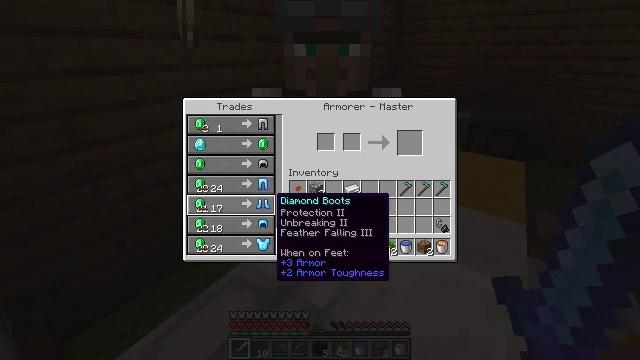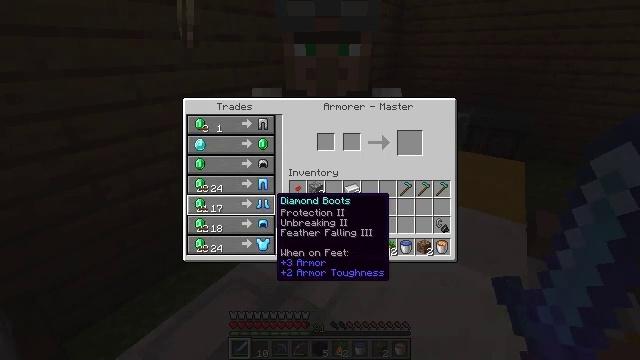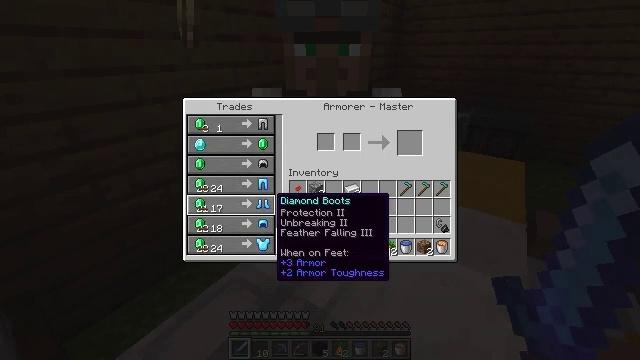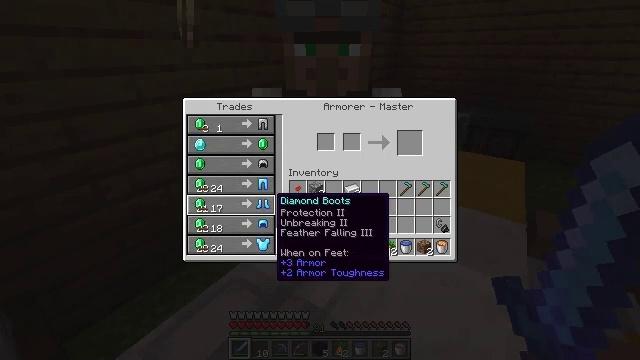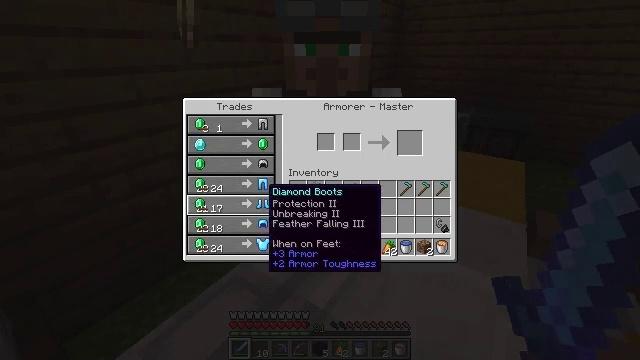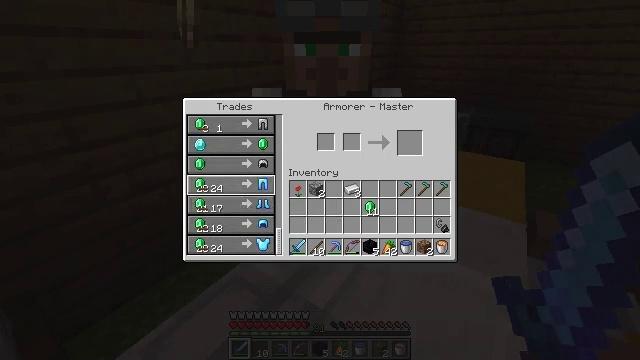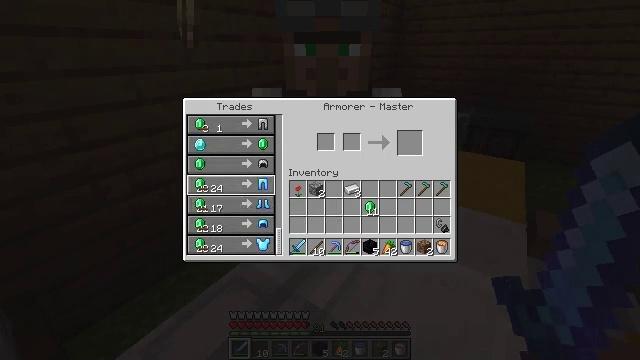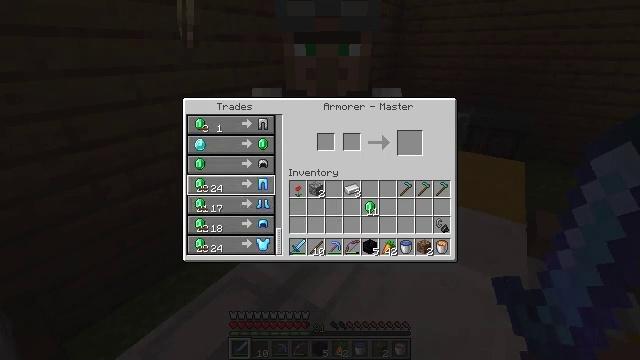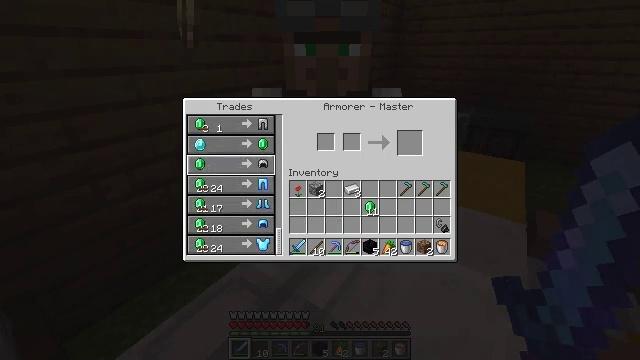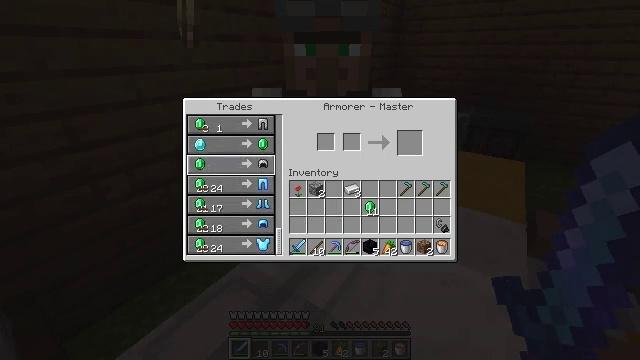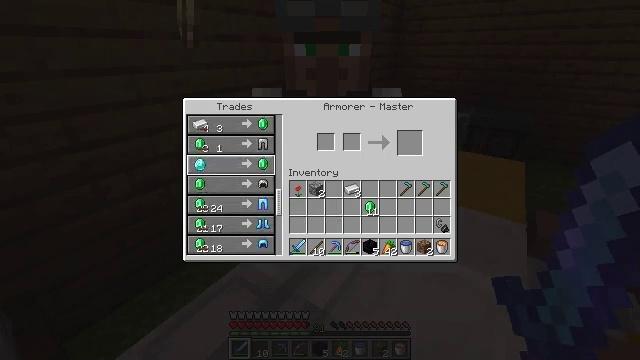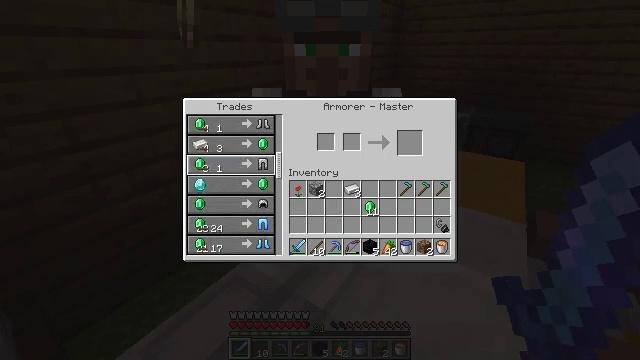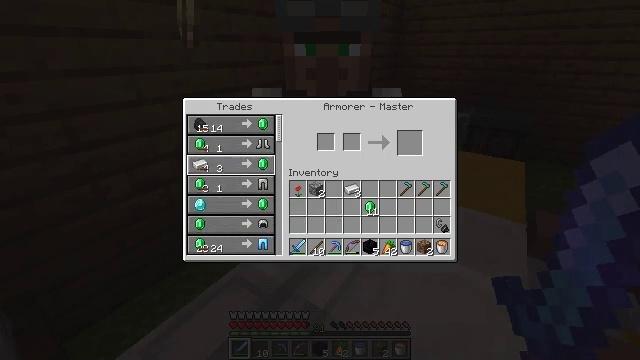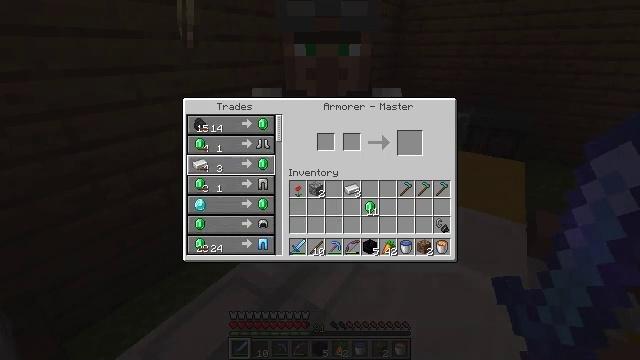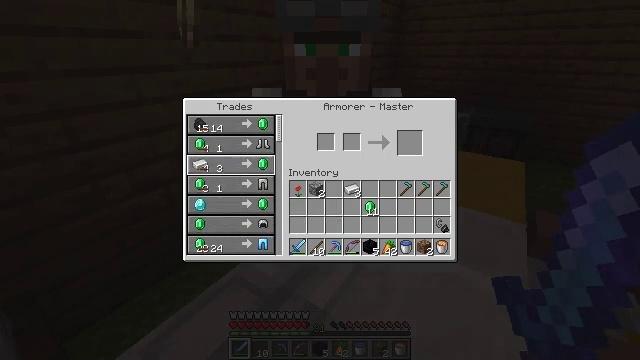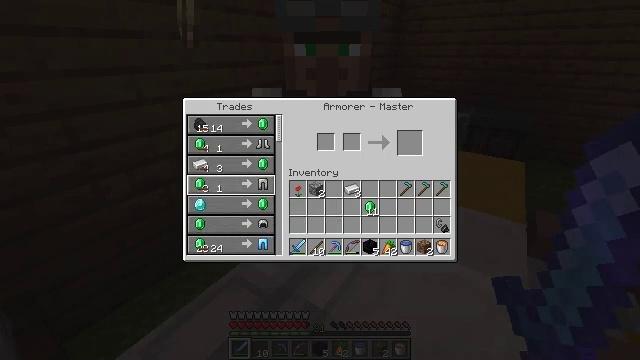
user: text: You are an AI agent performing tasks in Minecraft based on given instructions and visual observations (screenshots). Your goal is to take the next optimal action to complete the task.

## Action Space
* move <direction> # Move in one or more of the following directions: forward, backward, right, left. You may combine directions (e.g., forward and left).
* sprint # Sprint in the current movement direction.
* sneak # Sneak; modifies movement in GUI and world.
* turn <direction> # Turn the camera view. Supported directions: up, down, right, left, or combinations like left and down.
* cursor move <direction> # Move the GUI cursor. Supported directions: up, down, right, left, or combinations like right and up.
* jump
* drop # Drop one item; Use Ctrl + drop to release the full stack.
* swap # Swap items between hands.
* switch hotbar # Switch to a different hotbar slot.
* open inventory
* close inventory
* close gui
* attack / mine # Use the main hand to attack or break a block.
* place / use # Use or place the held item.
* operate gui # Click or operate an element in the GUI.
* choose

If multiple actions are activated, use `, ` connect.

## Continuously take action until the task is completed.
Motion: motion action
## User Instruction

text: Remove a diamond hoe from the inventory.
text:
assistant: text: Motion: no_op
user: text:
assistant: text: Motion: no_op
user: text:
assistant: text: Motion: no_op
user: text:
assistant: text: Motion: cursor move left and up
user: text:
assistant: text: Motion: cursor move left and up
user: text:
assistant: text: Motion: cursor move left and up
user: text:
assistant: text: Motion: no_op
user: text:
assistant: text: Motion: no_op
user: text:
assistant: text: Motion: no_op
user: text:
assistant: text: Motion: no_op
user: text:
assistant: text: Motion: no_op
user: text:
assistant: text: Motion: no_op
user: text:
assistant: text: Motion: no_op
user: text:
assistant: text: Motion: no_op
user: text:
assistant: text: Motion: no_op
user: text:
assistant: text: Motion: no_op
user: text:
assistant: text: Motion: no_op
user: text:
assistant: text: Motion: no_op
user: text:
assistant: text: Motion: no_op
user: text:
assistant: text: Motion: no_op
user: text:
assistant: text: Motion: no_op
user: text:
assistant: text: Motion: no_op
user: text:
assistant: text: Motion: no_op
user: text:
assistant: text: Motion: cursor move right
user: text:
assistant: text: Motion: cursor move right, close inventory
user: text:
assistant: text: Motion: turn right, close inventory
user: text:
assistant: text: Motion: turn right and down, close inventory
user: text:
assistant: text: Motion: turn right and down
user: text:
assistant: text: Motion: turn right and down
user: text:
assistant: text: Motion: turn right and down